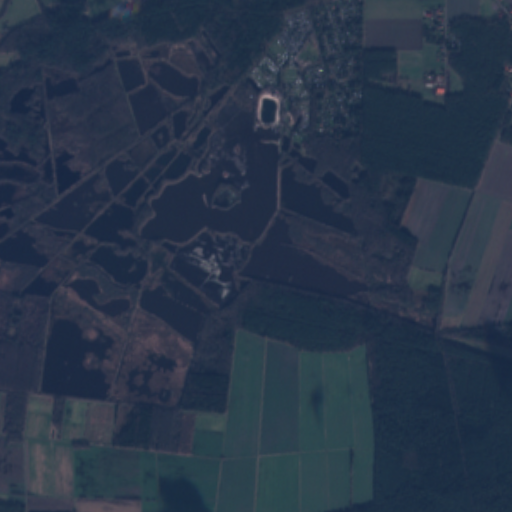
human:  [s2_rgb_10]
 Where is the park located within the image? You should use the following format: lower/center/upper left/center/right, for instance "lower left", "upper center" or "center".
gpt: The park is located in the upper center of the image.
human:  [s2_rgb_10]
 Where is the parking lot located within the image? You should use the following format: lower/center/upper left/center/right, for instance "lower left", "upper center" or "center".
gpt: The parking lot is located in the upper center of the image.
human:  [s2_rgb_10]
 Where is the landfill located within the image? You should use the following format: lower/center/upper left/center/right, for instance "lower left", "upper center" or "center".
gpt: There is no landfill in the image.